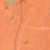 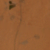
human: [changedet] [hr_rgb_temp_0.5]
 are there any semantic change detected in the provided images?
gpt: No change was made in this area.